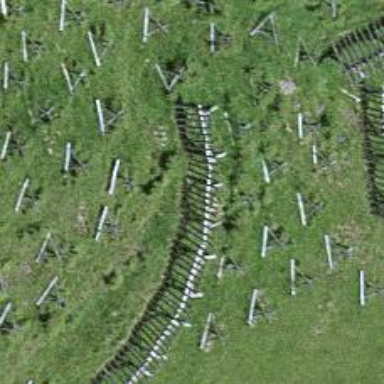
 designed to mitigate snow accumulations in specific area."